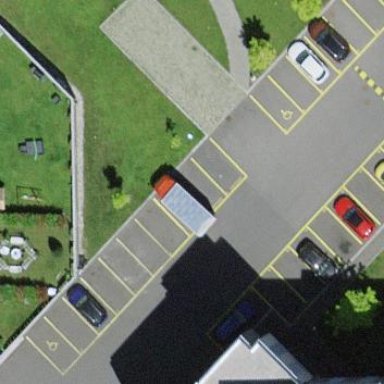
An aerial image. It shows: Street-side parking lot with asphalt surface.